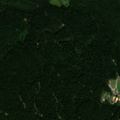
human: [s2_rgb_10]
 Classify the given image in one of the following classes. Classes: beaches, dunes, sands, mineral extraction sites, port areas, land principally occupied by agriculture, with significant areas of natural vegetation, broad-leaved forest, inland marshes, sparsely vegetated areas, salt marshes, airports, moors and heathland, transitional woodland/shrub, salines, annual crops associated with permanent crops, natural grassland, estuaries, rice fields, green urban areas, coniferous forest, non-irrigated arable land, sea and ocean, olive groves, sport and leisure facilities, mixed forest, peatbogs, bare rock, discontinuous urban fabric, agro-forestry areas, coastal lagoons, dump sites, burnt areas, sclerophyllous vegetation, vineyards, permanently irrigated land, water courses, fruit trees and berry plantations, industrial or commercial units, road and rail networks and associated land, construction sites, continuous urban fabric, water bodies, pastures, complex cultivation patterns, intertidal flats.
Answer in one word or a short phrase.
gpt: land principally occupied by agriculture, with significant areas of natural vegetation, coniferous forest